Question: Kindly help me with the following :
I am using 'SQL database server 2008', in which I have a table with columns as shown in the image attached.
I want to retrieve the ToolTip column and extract string after and separate type=value strings and list in a 'ListBox' separately.
Then I want to loop through each row get the list and compare this list with another set of similar list and check if they have same string lists. I haven't tried any code, since I don't know how to start in the first place. Any help will be appreciated. Thank you.
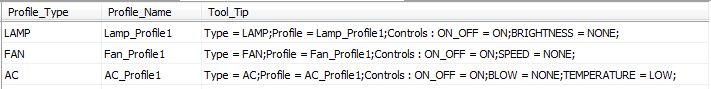
Answer: It would be better if you had
Table
'''
Profile_Name Controls_Key Controls_Value
-----------------------------------------------------
Lamp_Profile1 ON_OFF ON
Lamp_Profile1 BRIGHTNESS NONE
Fan_Profile1 ON_OFF ON
Fan_Profile1 SPEED NONE
.....
'''
Then you can select
'''
Select Controls_Key+'='+Controls_Value AS Settings From Profile_Controls Where Profile_Name = 'Fan_Profile1'
Results
-----------------
Settings
---------------------
ON_OFF=ON
SPEED=ON
'''
This give you more flexibility as you can filter, JOIN, COMPARE, and use other built-in SQL functionality
If you still want to maintain your table structure like you have it
'''
string[] mysplit = Tool_Tip.Split(s.Split(new string[]{"Controls:"}, StringSplitOptions.RemoveEmptyEntries);
string controls = mysplit[1].Substring(0); //ON_OFF=On;BRIGHTNESS=NONE
string[] eachSettings = controls.Split(';');
//eachSettings[0] = ON_OFF=ON
//eachSettings[1] = BRIGHTNESS=NONE
'''
UPDATE
'''
public System.Data.DataTable GetProfileSettings(string profilename)
{
string sql = "Select Controls_Key+'='+Controls_Value AS Settings From Profile_Controls Where Profile_Name = '"+profilename+"'";
//write ADO.Net code here to get settings into DataTable
//DataTable dt = blah blah blah;
return dt;
}
'''
in your page
'''
protected void SomeEvent_Handler(object sender, EventArgs e)
{
myListBox2.DataSource = GetProfileSettings("FanProfile1");
myListBox2.DataTextField = "Settings";
myListBox2.DataBind();
}
'''
You can use this link as reference for adding item to your listBox <URL>